Interaction volume radius: 10 \u00c5
Interaction volume height: 25 \u00c5
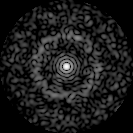
Disorder parameter: 0.8441